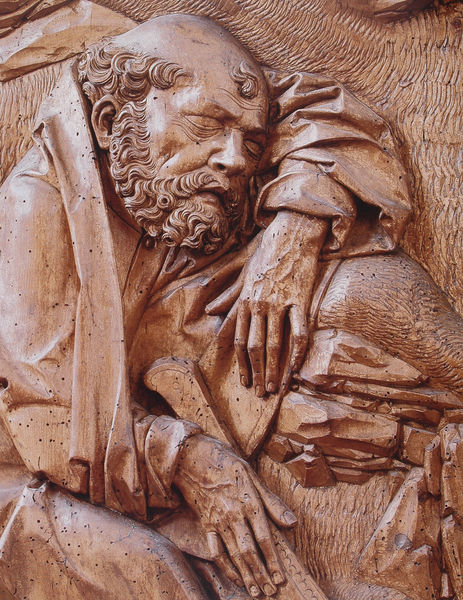
Titel: Heilig-Blut-Altar, Flügelrelief rechts, schlafender Petrus (Detail)
Künstler: Tilman Riemenschneider
Standort: Rothenburg ob der Tauber
Institution: St. Jakob
Schlagwörter: felsen, hand, kopf, mann, schatten, schlaf, umhang, sitzen, ausschnitt, braun, finger, grau, haar, holz, licht, mund, nase, ohr, stirn, rot, alt, bart, arm, arme, augen, bärtig, falten, gesicht, stein, steine, tod, vollbart, hände, wache, figur, gewand, haare, kutte, mantel, realismus, sitzend, locke, locken, ohren, stock, relief, holzschnitt, ruhe, kauern, schlafen, schlafend, alter mann, pause, falte, detail, brauen, glatze, faltenwurf, plastik, nagel, geschlossen, lider, foto, fotografie, photographie, kreuz, kupfer, schwert, waffe, löcher, altar, schnitzerei, photo, fragment, mittelalter, abstützen, müde, adern, struktur, mönch, bettler, heiliger, dürer, jünger, petrus, geschnitzt, tolle, kapuze, holzskulptur, ruhend, schläft, apostel, wurmstichig, ölberg, holzwurm, wurmlöcher, alr, riemenschneider, schnitzfigur, cranach, anobien, mantelk, gethsemane, mänch, schläfrig, schlad, eingeschlafen, knollennase, stirnlocke, relier, mönsch, lockenbart, wandfigur, n, bartträger, #bart, aistoteles, anubien, annubien